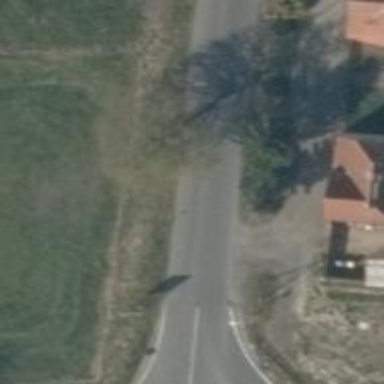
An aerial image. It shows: Asphalt road classified as tertiary.